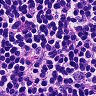
Metastatic tissue present: no